Question: I have the following table structure:

So each forum post has a parent, who also has a parent(except the root posts), etc.
What I need is to get the total number of children a forumpost has, including his children's children, grandchildren's children and so on.
For now I have a simple select that returns the immediate children:
'''
select count(*) as child_count
from forumposts
where parent_forum_post_id = $criteria.fid
'''
I'm not even sure this is doable via sql, but I'm a begginer in SQL so I thought maybe someone can give some ideas.
Any help is appreciated. Thanks.
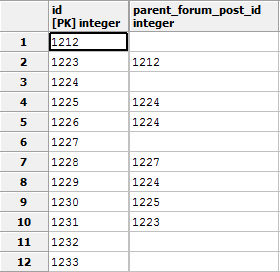
Answer: This should do it:
'''
with recursive all_posts (id, parentid, root_id) as
(
select t1.id,
t1.parent_forum_post_id as parentid,
t1.id as root_id
from forumposts t1
where t1.parent_forum_post_id is null
union all
select c1.id,
c1.parent_forum_post_id as parentid,
p.root_id
from forumposts c1
join all_posts p on p.id = c1.parent_forum_post_id
)
select root_id, count(*)
from all_posts
order by root_id;
'''
You can change the "starting" point by modifying the condition 'where t1.parent_forum_post_id is null'.